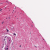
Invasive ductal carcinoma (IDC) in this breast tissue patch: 0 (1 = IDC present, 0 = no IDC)